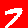
Digit: 7